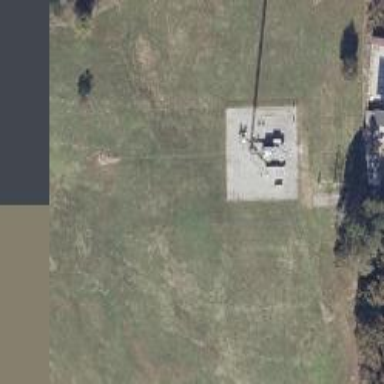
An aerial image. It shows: Man-made mast used for communication purposes.